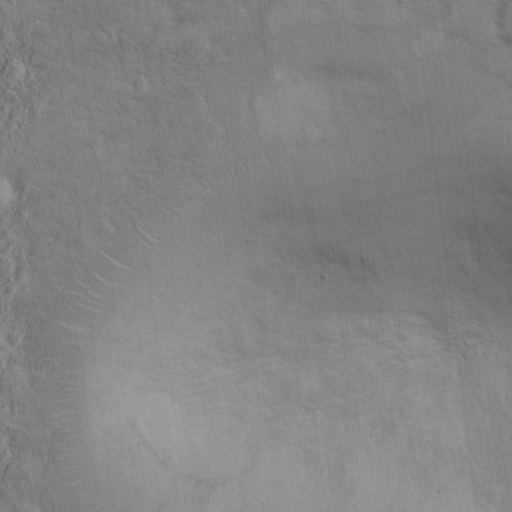
Classes present: Background, Cone